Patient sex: M
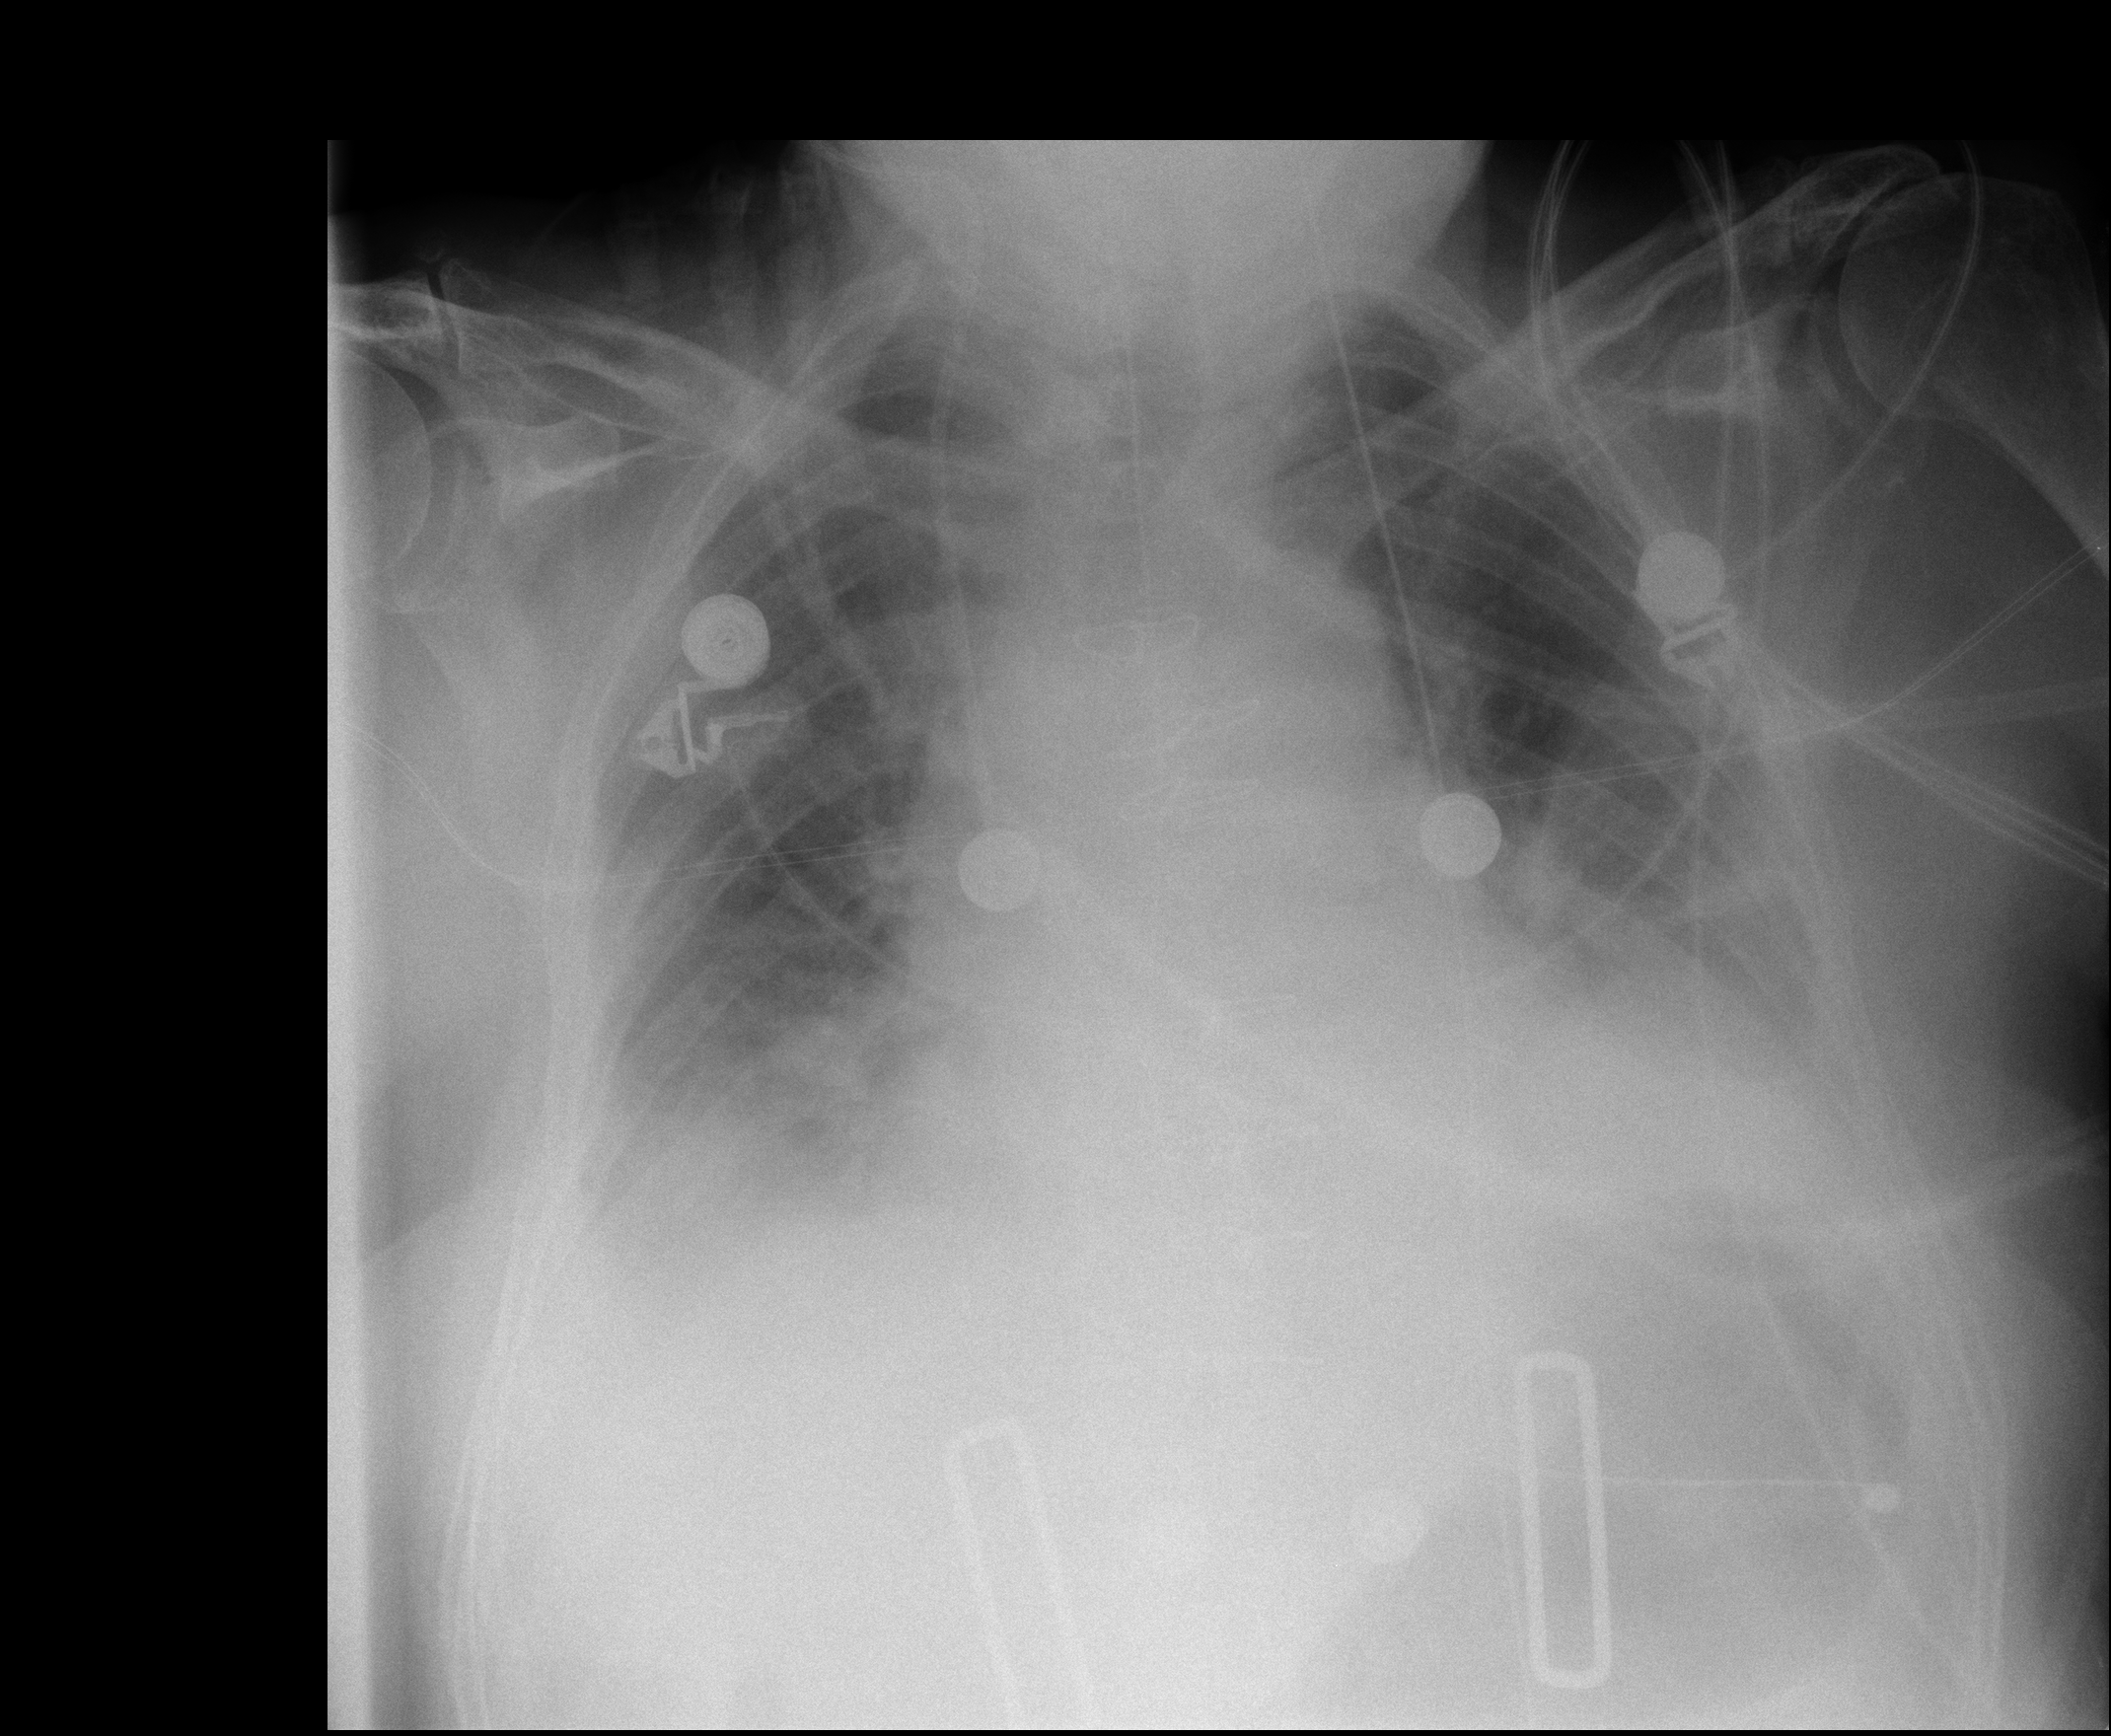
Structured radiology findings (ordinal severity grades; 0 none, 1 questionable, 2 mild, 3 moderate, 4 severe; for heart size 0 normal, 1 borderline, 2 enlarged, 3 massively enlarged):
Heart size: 2
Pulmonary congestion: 1
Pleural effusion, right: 2
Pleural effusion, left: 2
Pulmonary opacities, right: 0
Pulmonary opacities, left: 0
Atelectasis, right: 2
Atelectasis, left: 1